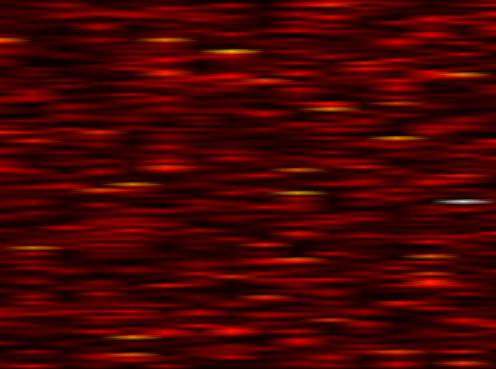
Label: FOFDM